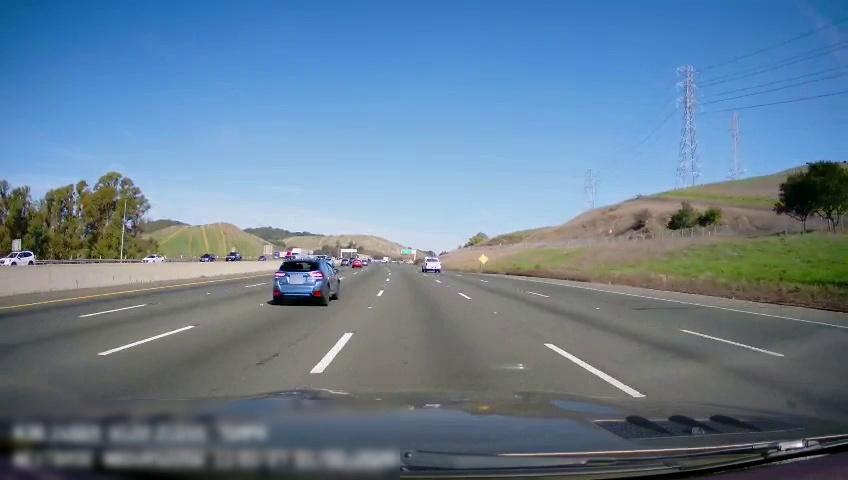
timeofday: Day
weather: Sunny
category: Drivable Space
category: Vehicles | Truck
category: Vehicles | SUV
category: Vehicles | Truck
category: Vehicles | Car
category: Vehicles | Car
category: Vehicles | SUV
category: Vehicles | Car
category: Vehicles | Car
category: Vehicles | Truck
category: Lanes | Alternate Lane
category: Lanes | Alternate Lane
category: Lanes | Alternate Lane
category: Lanes | Current Lane
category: Lanes | Current Lane
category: Lanes | Alternate Lane
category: Lanes | Alternate Lane
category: Traffic | Signs